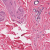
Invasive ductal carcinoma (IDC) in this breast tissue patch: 0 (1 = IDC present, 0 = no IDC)